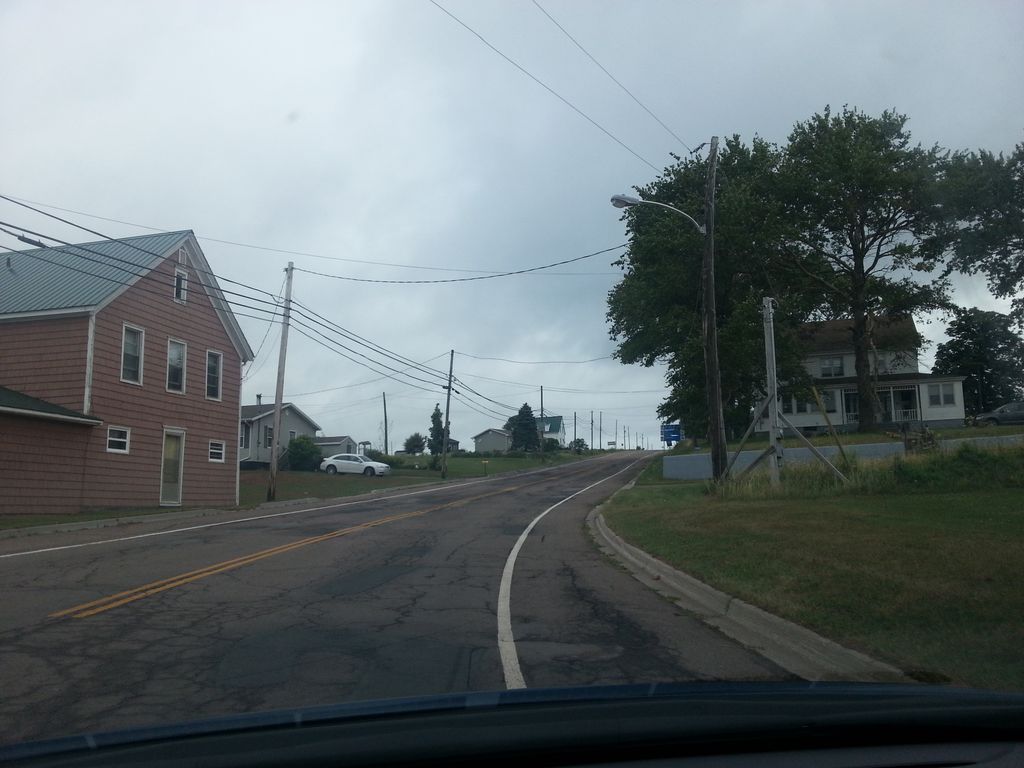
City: charlottetown